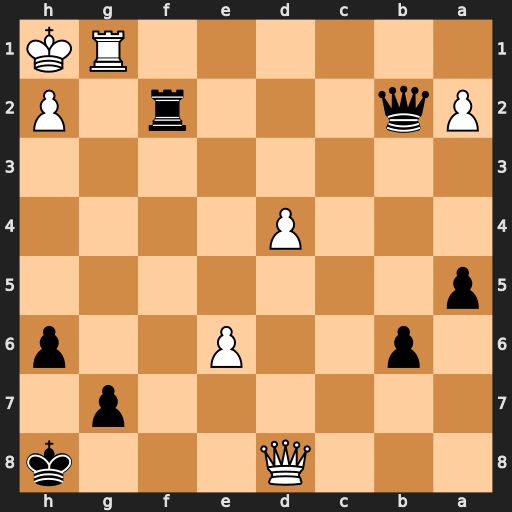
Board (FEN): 3Q3k/6p1/1p2P2p/p7/3P4/8/Pq3r1P/6RK
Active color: b
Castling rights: -
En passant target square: -
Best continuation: Kh7 Qc7 Qxd4